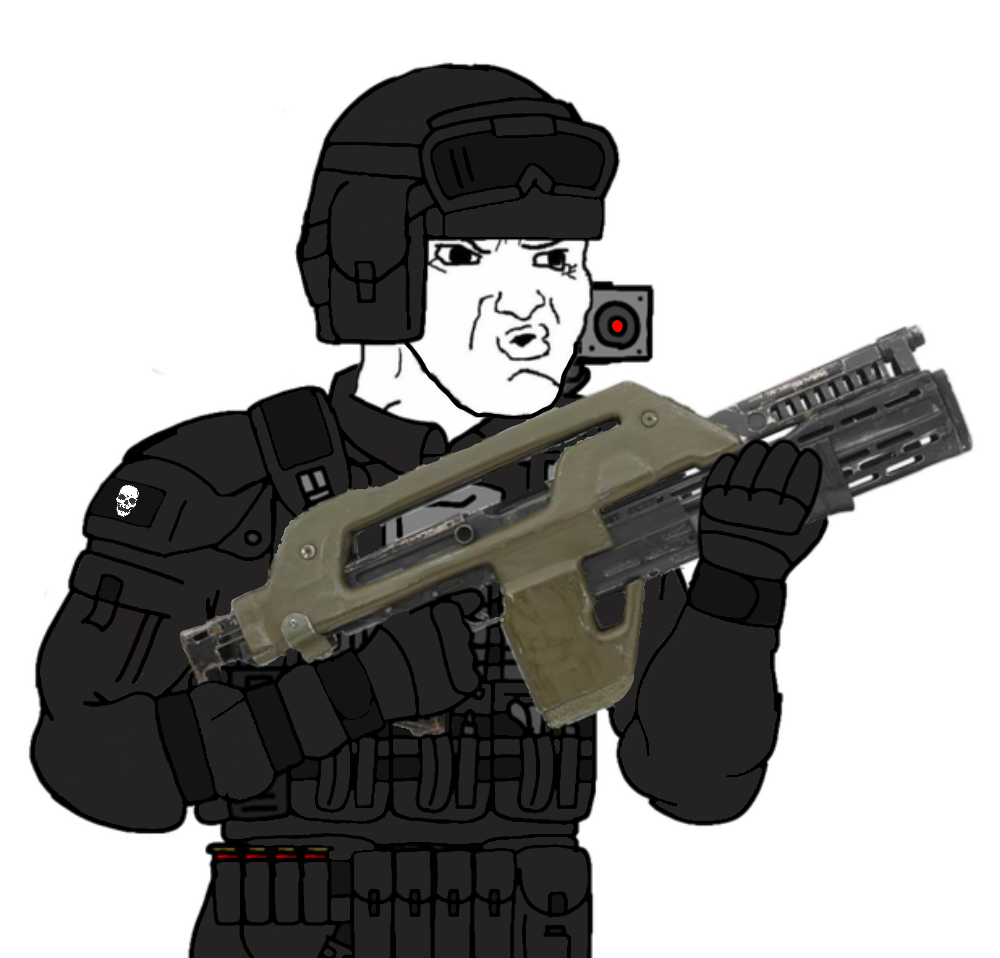
Label: 5_Hooker